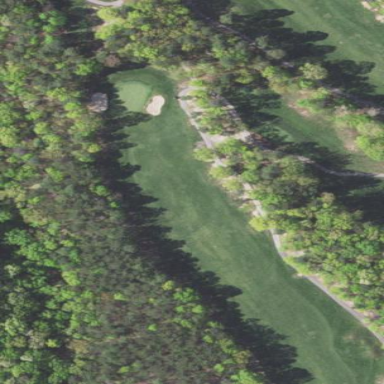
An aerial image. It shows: Grassy area designated as golf fairway.